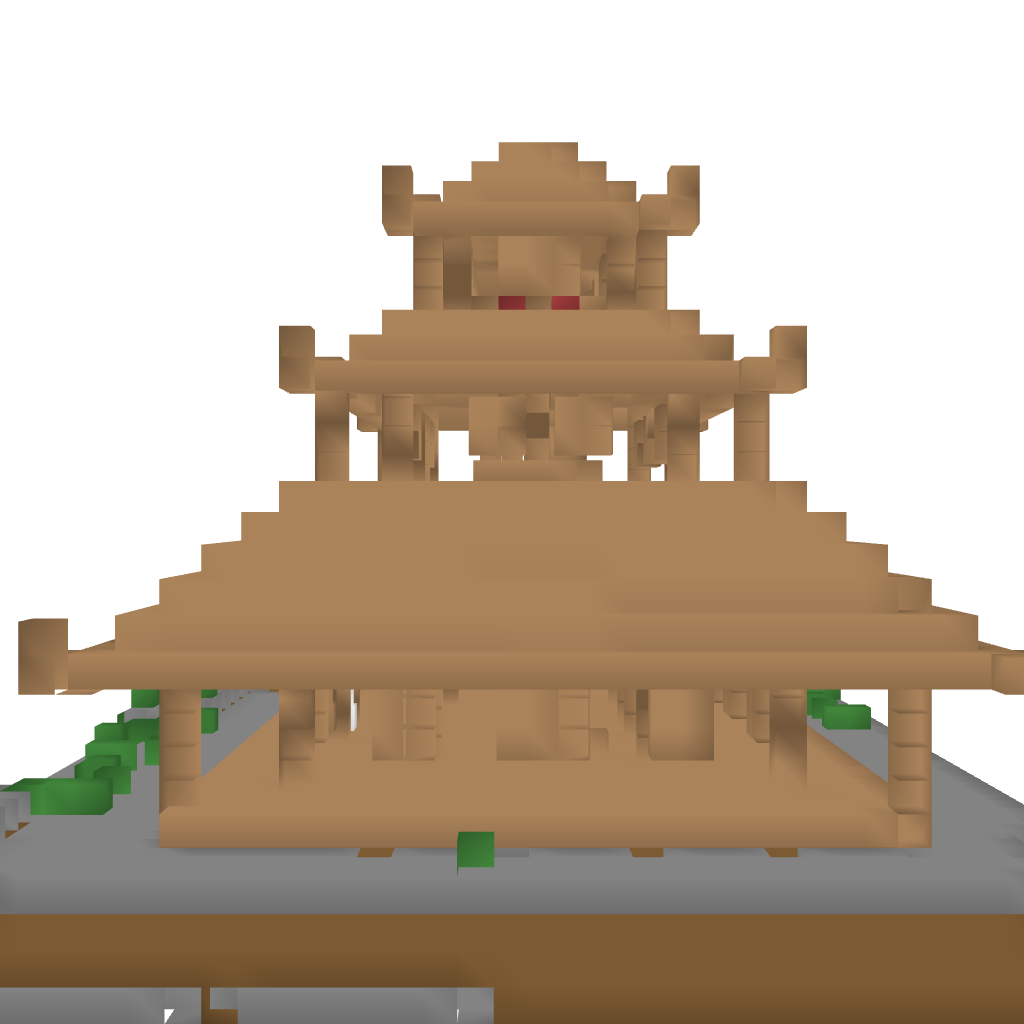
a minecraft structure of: large pagoda (just house) good quality